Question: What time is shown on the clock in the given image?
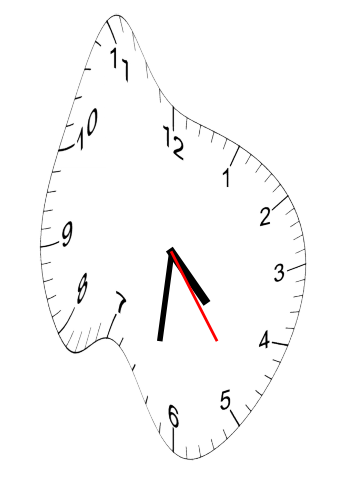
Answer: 04:31:24